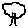
Label: tree